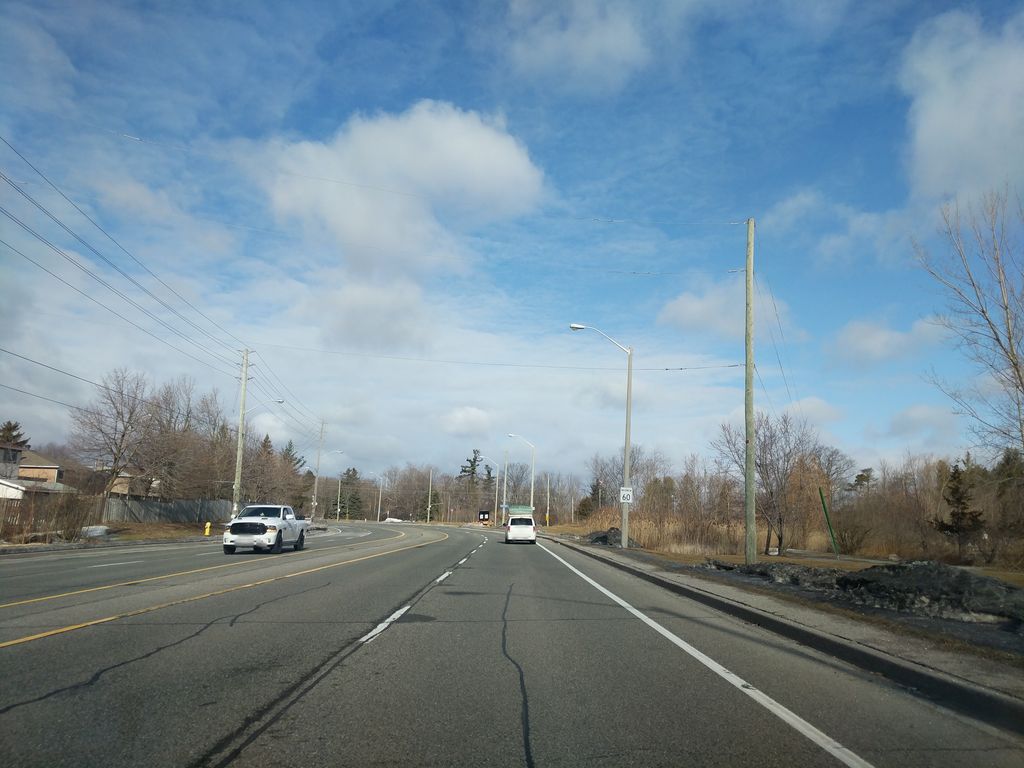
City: toronto